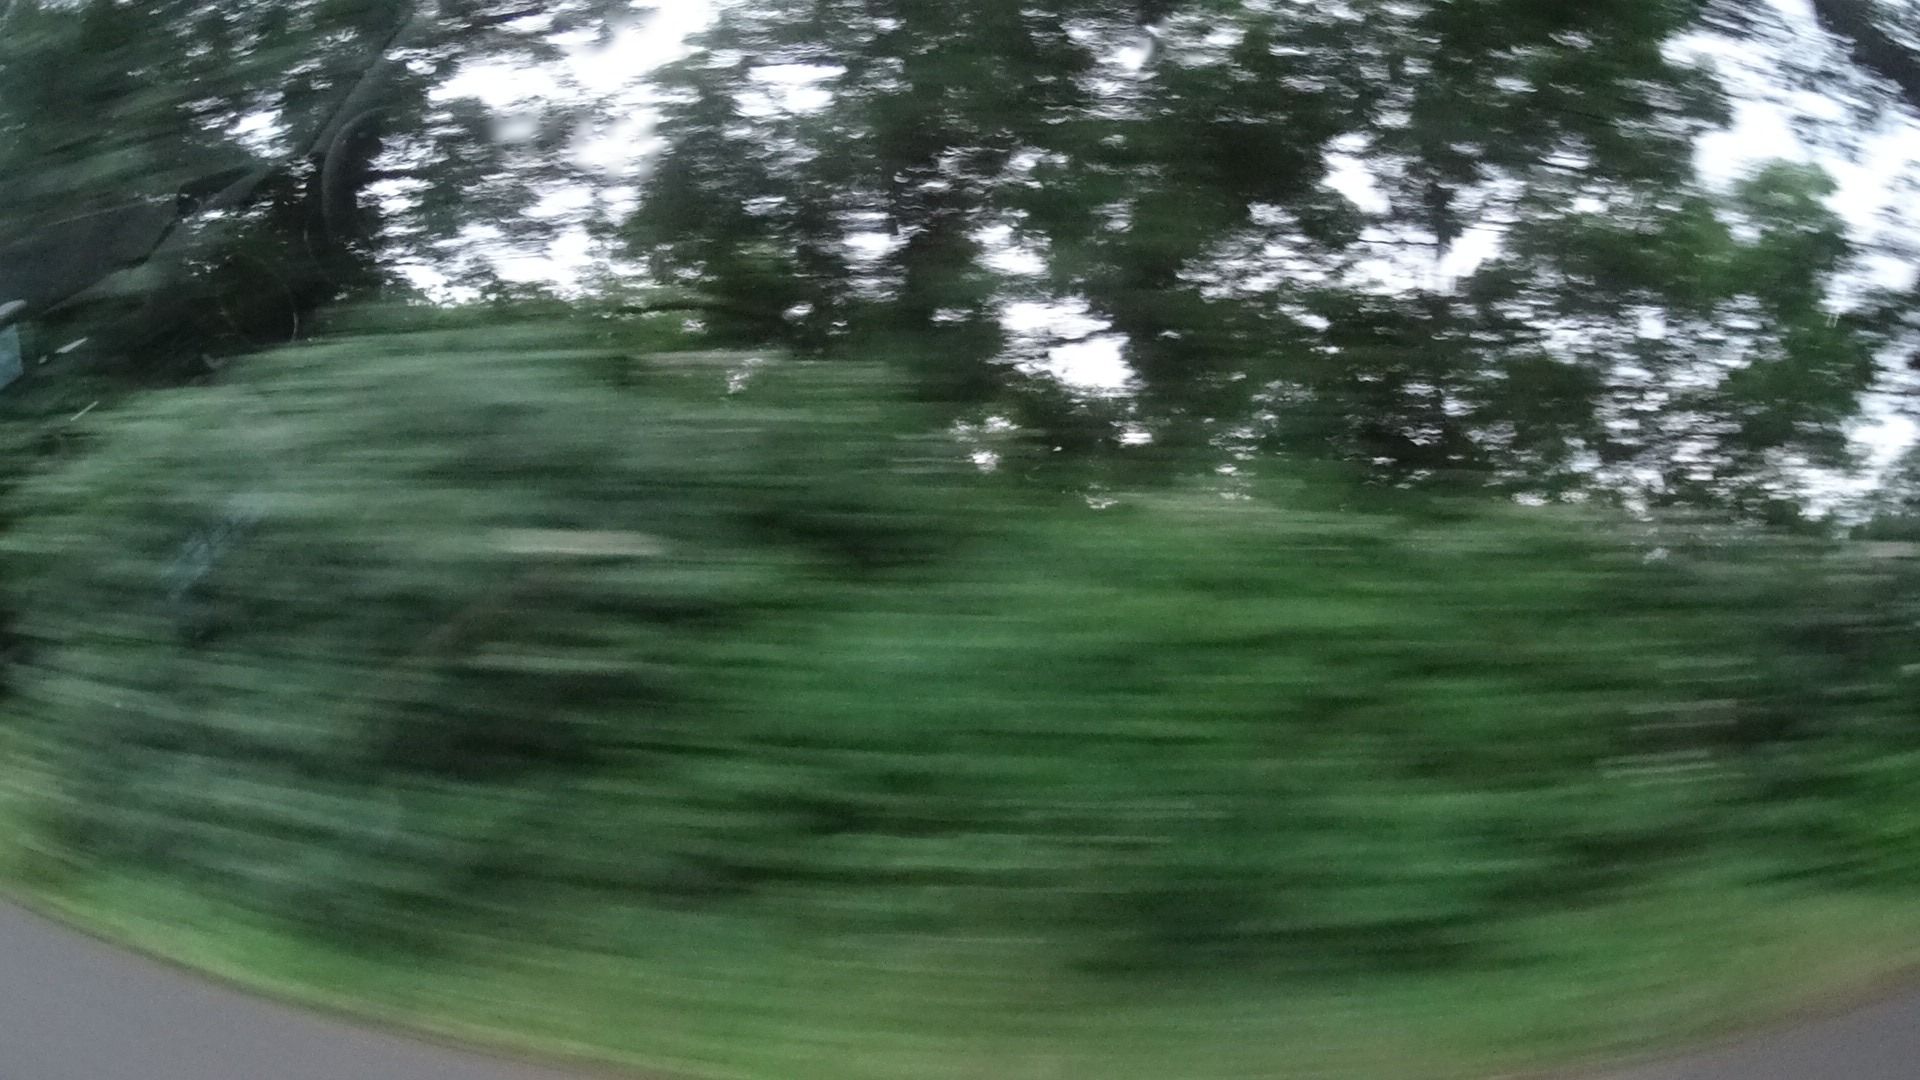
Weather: snowy
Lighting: day
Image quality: slightly poor
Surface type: driving surface
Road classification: trunk, primary
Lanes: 2, 4, 3
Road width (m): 2
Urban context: urban centre
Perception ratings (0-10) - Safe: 1.68, Lively: 1.95, Beautiful: 8.89, Boring: 4.12, Depressing: 0.48, Wealthy: 4.96